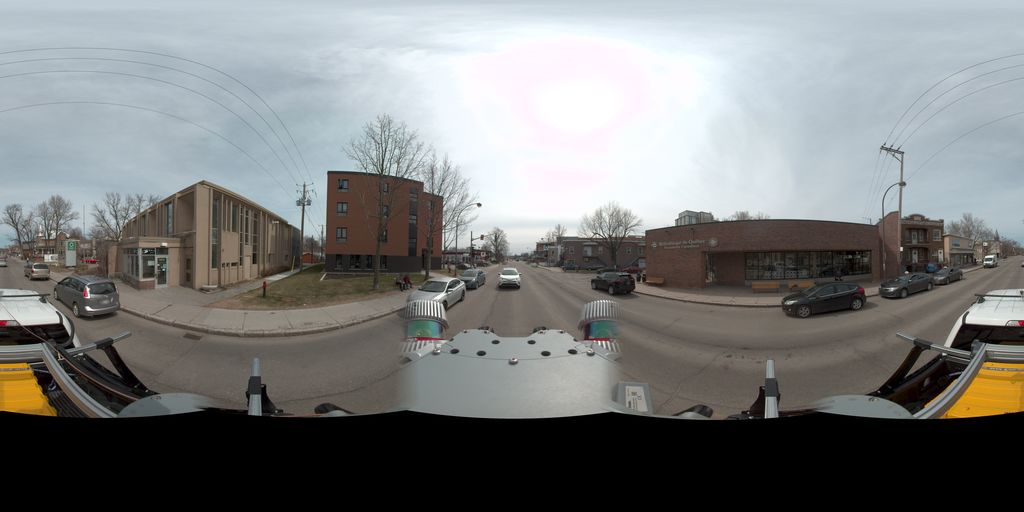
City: quebec_city